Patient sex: M
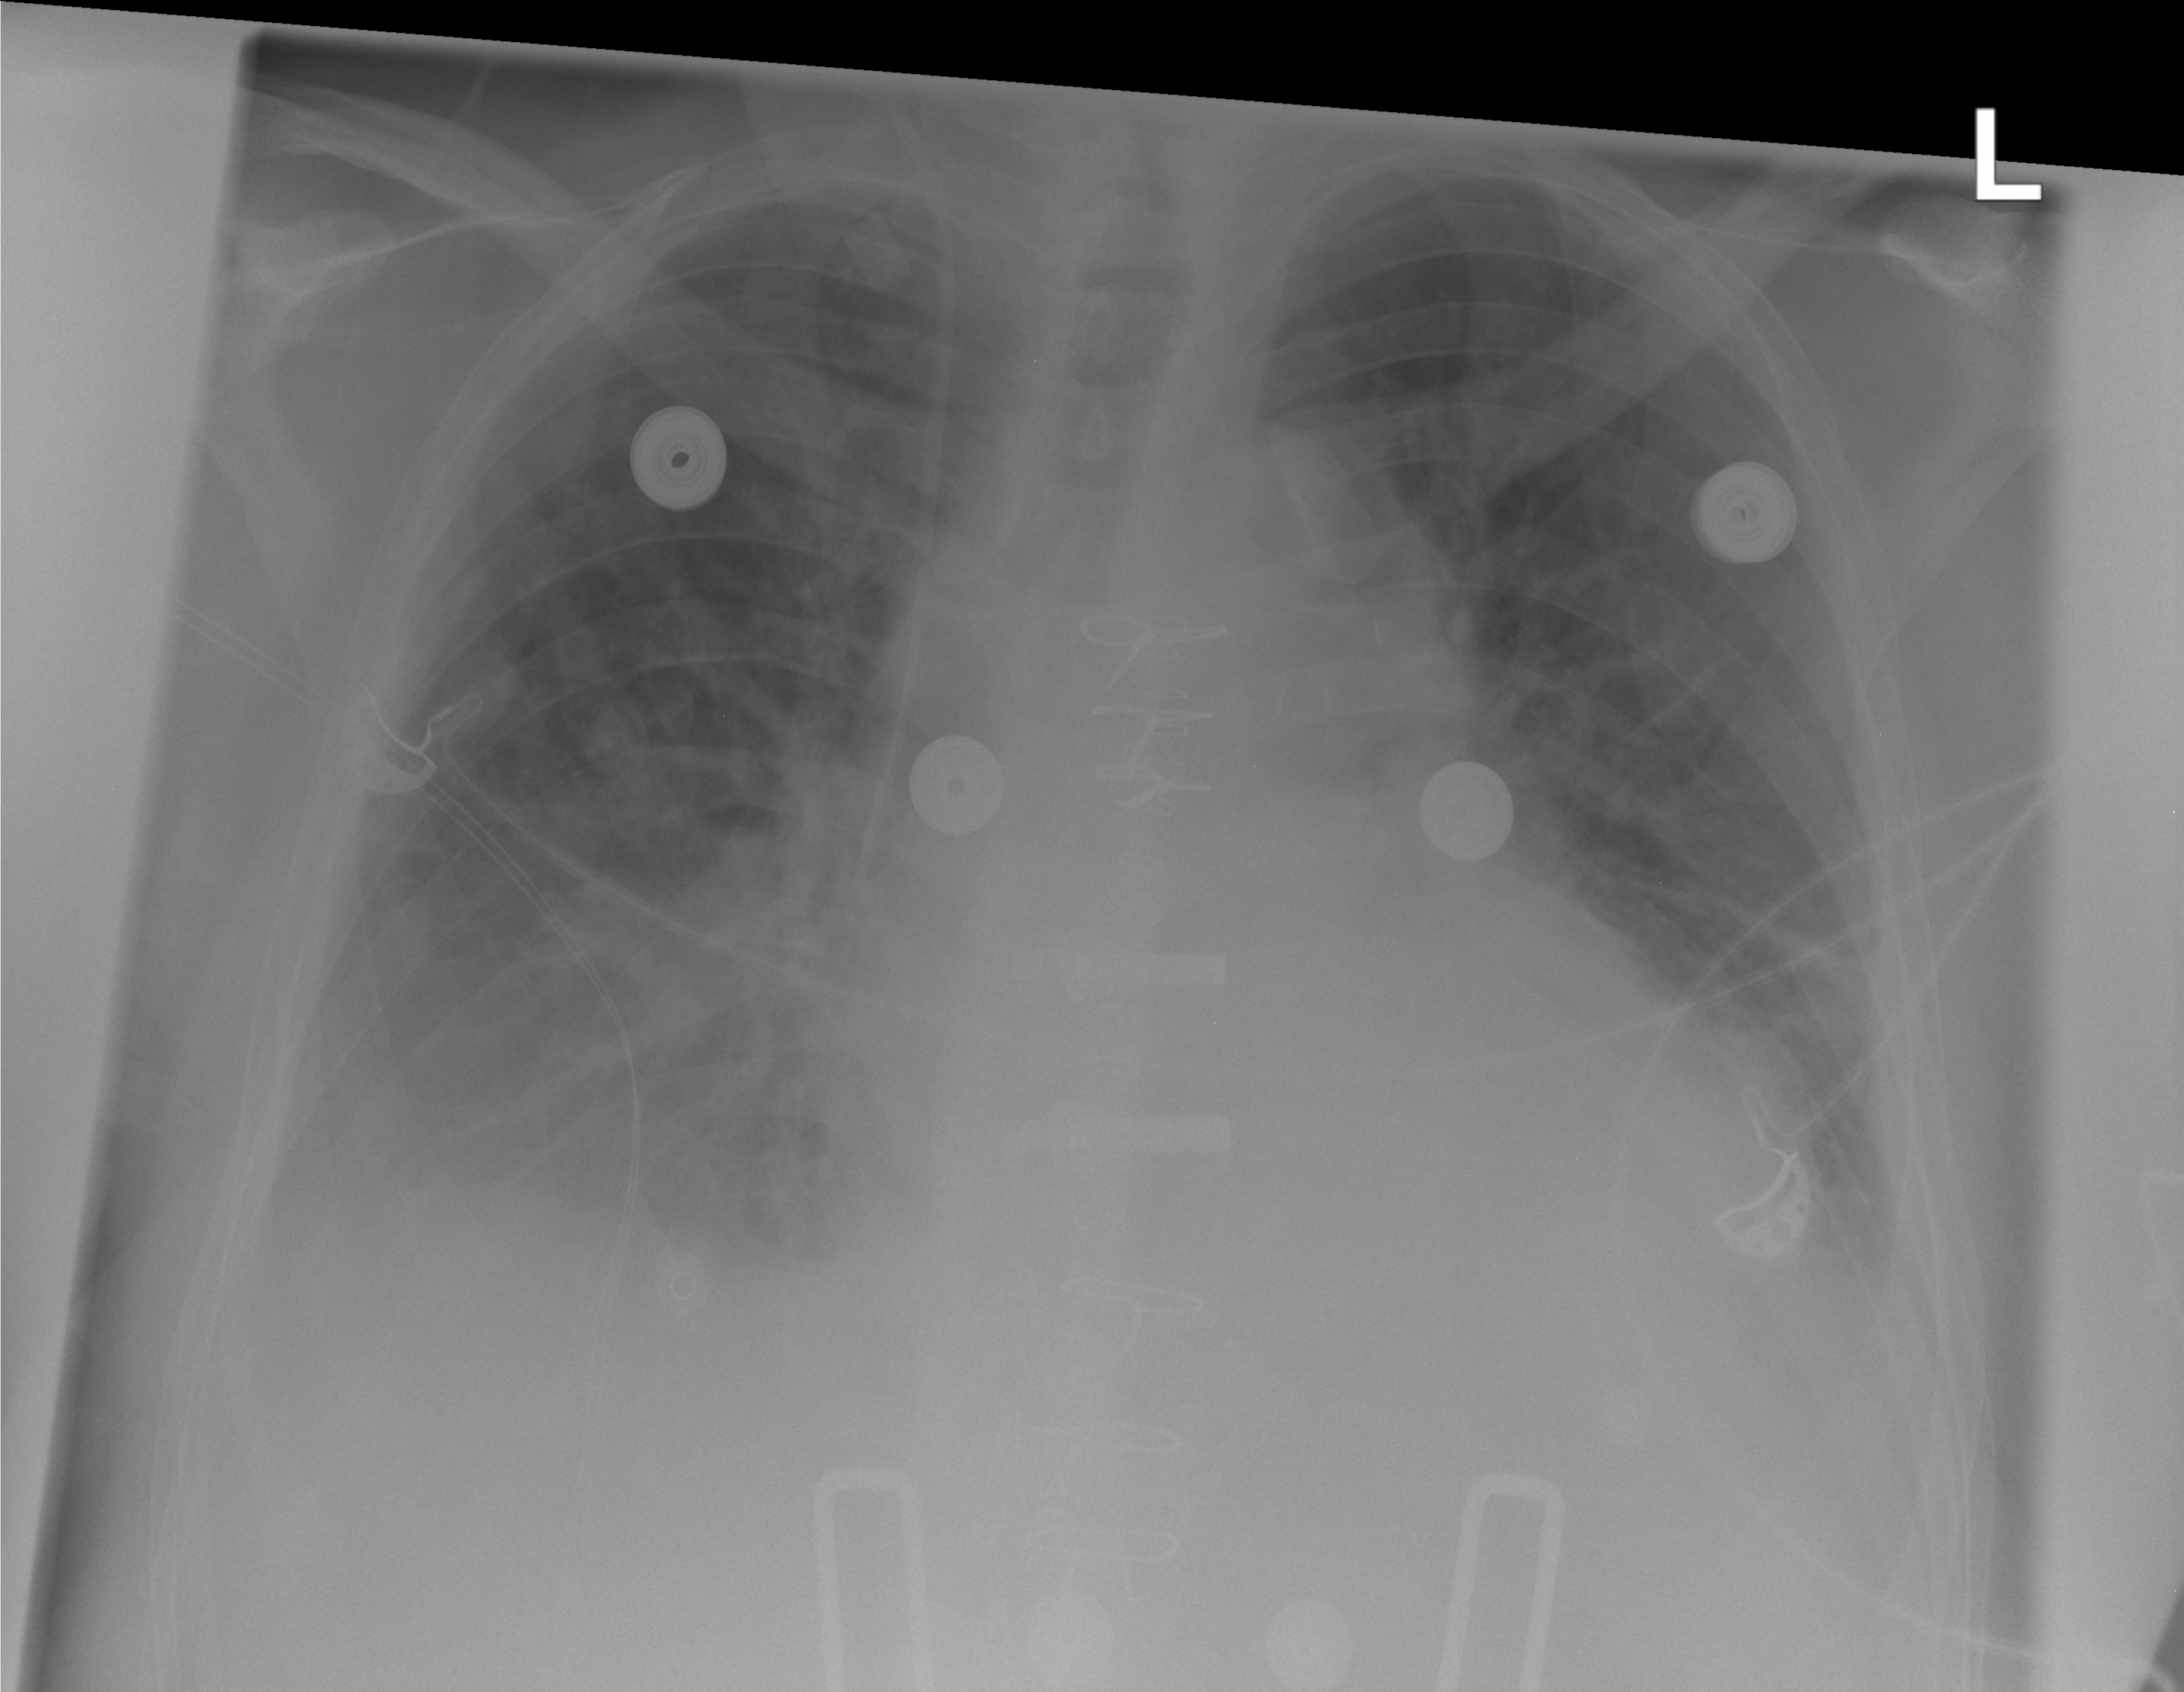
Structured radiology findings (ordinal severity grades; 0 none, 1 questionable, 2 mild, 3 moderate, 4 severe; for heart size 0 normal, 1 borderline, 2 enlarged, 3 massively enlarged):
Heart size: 2
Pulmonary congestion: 2
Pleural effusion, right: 2
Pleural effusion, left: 2
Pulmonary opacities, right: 0
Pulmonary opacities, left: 0
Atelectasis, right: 2
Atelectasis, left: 2